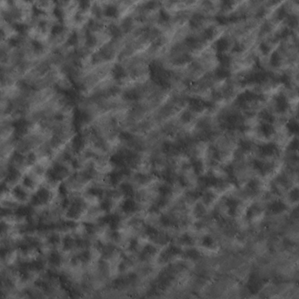
Label: non_frost